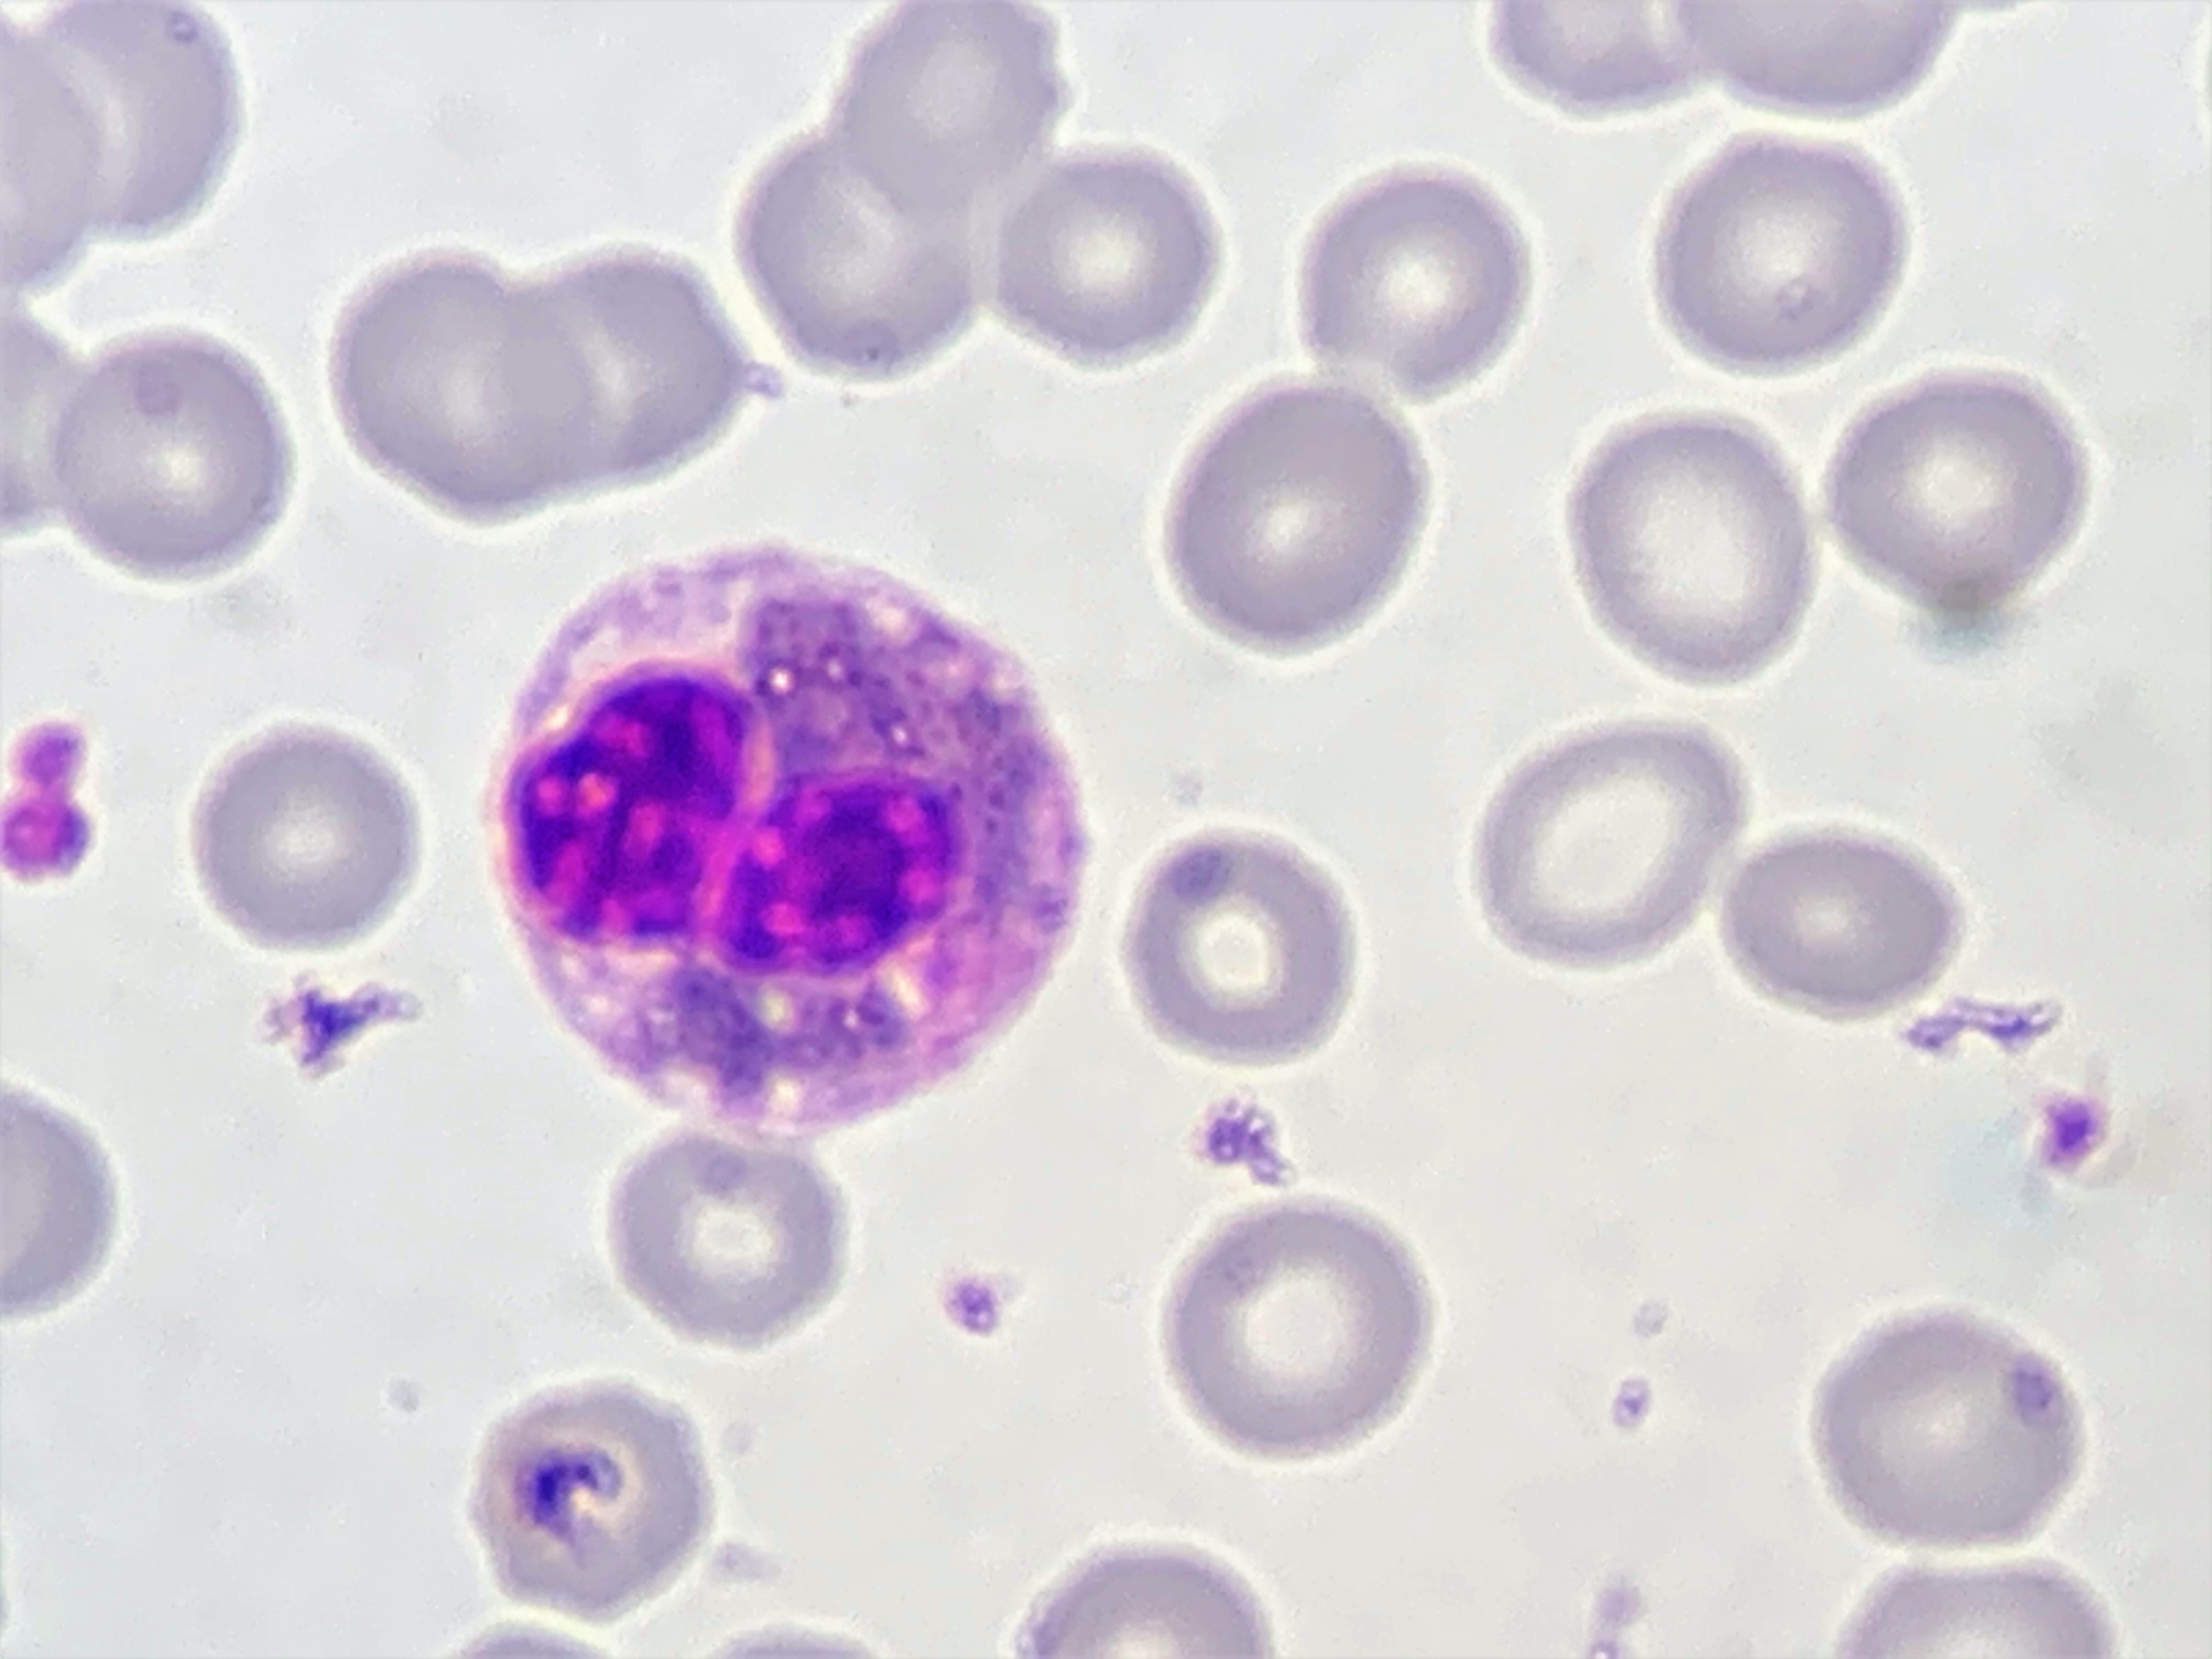
Cell type: EOSINOPHILS